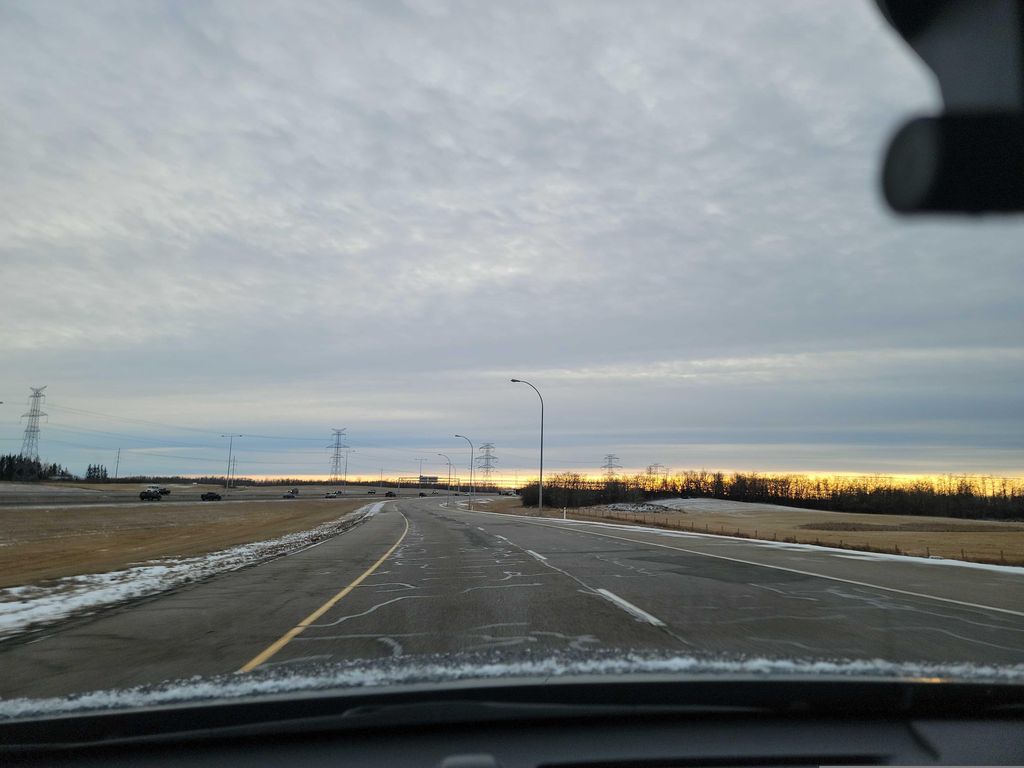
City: edmonton